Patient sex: M
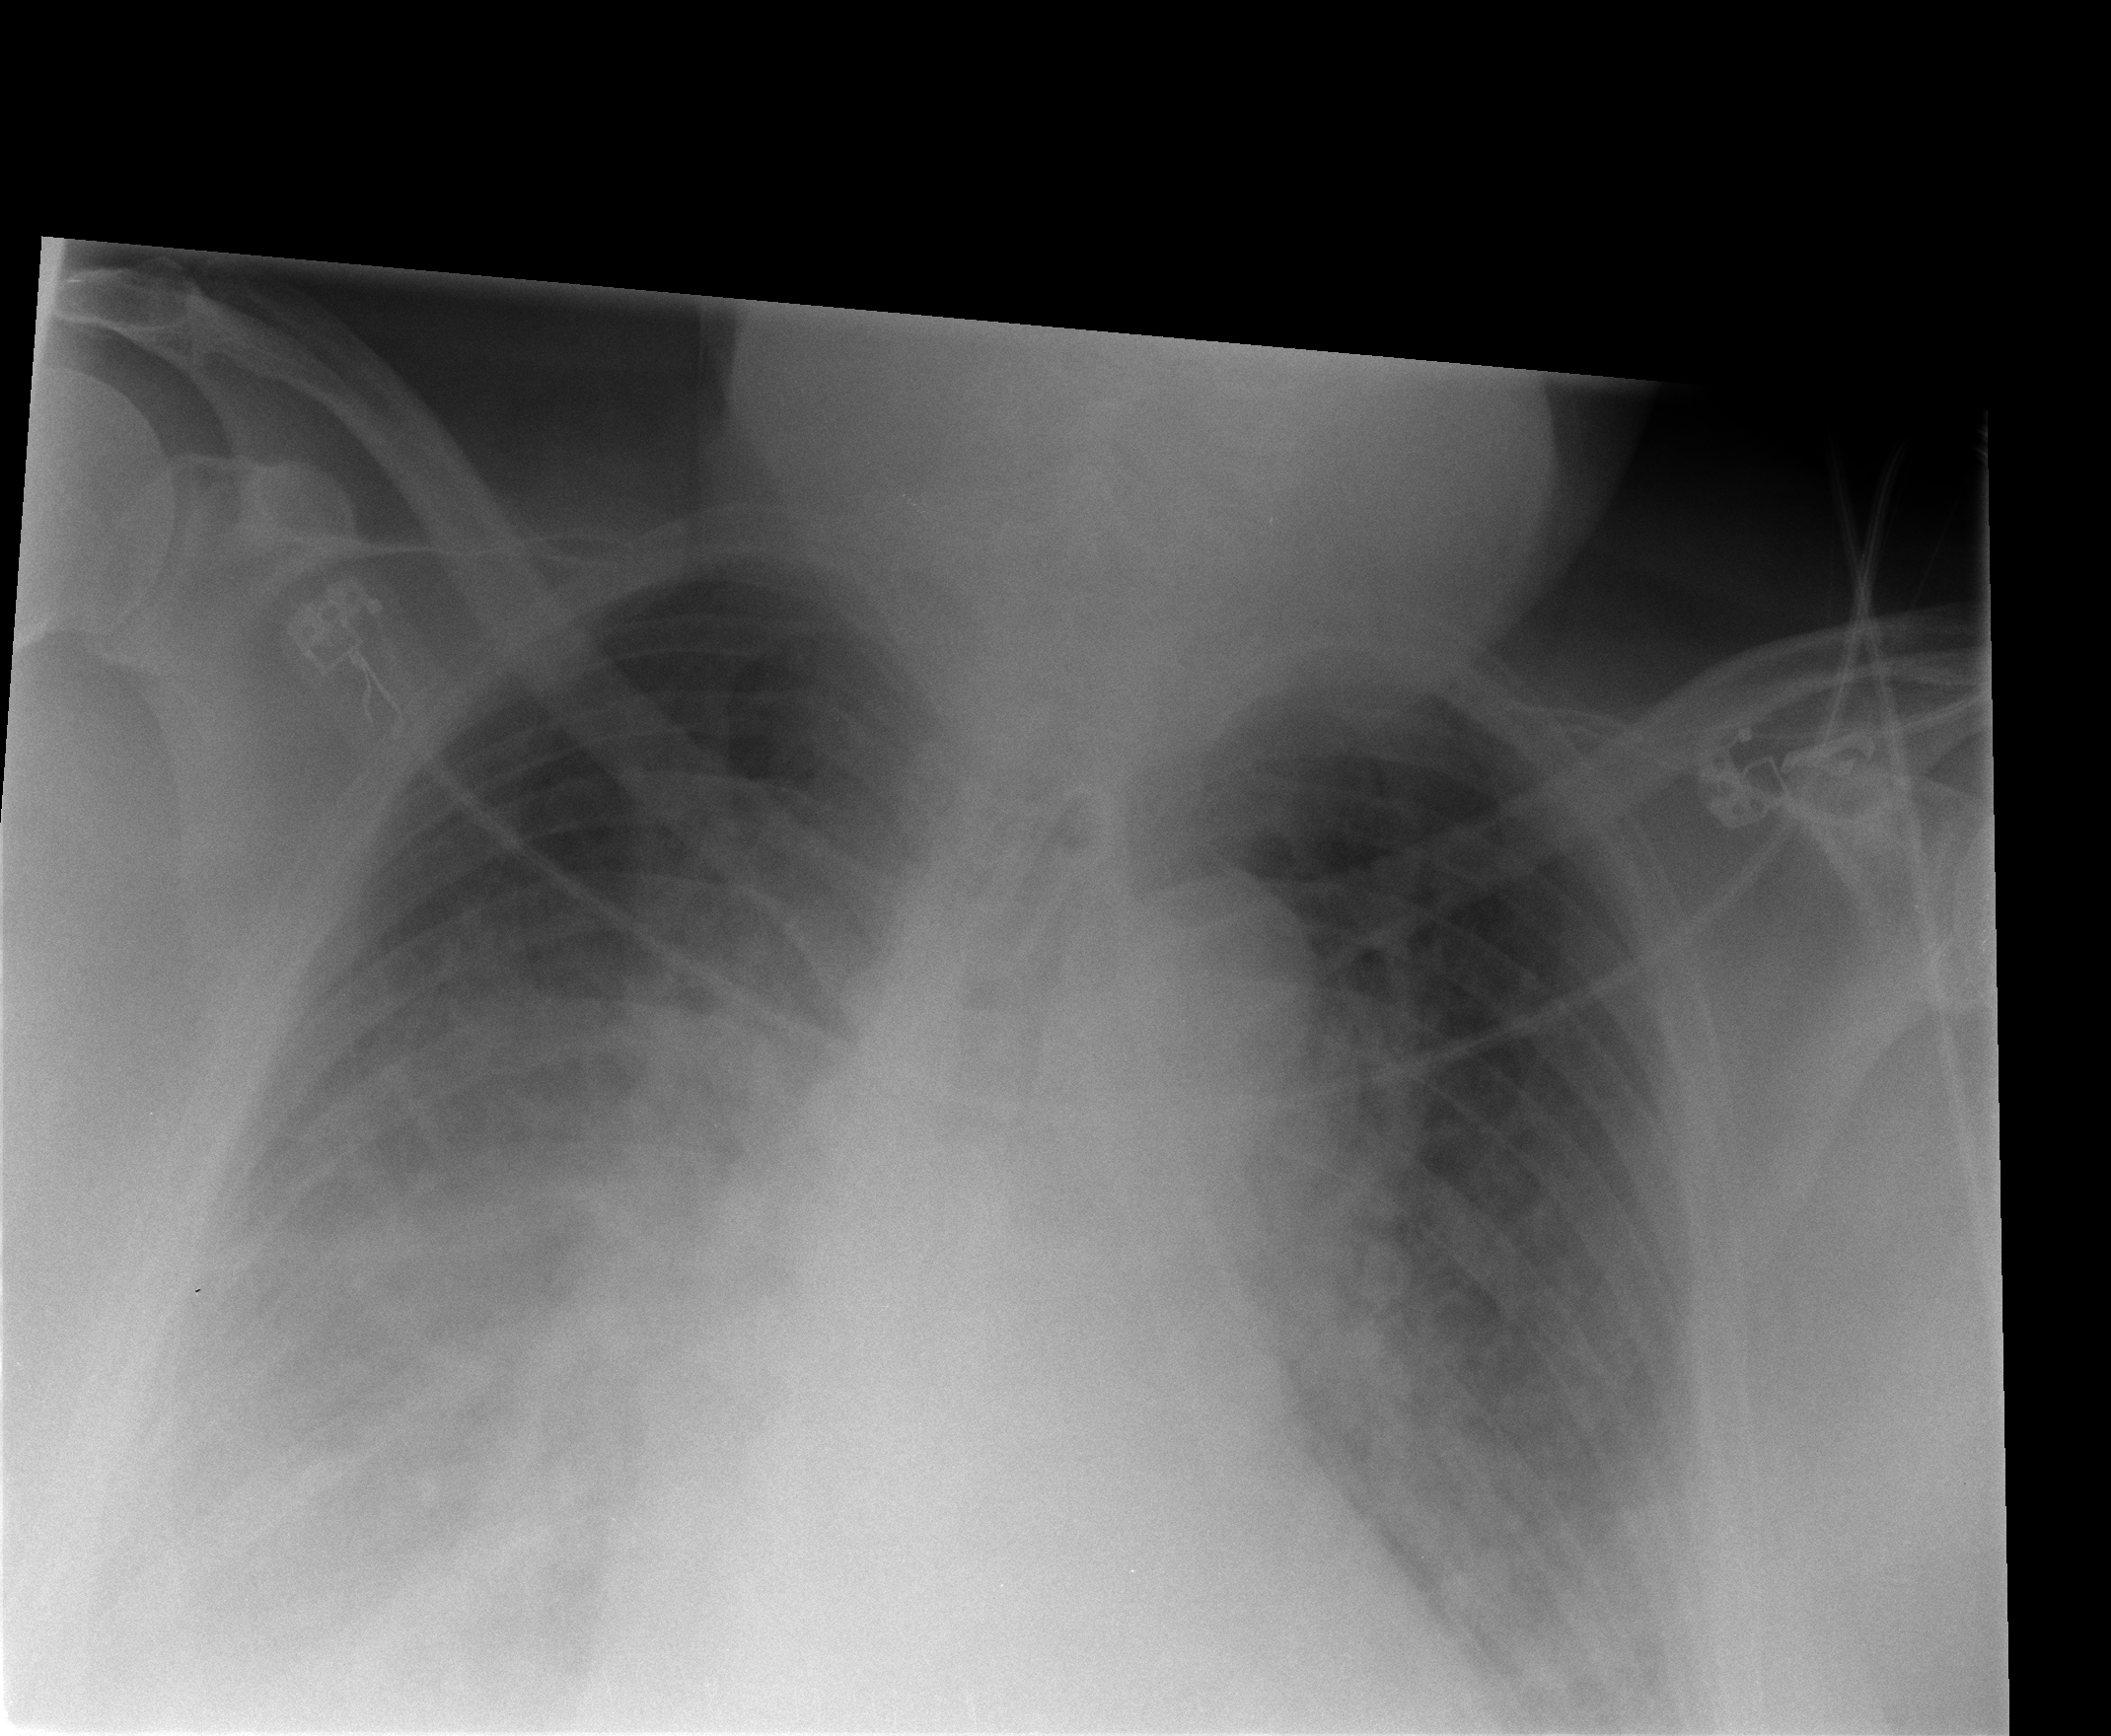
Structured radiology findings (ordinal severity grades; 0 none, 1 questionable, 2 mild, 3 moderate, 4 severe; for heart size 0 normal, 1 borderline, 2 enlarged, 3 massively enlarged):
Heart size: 2
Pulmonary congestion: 3
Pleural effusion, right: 3
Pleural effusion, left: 2
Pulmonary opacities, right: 2
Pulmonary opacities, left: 2
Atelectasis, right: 0
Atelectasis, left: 0